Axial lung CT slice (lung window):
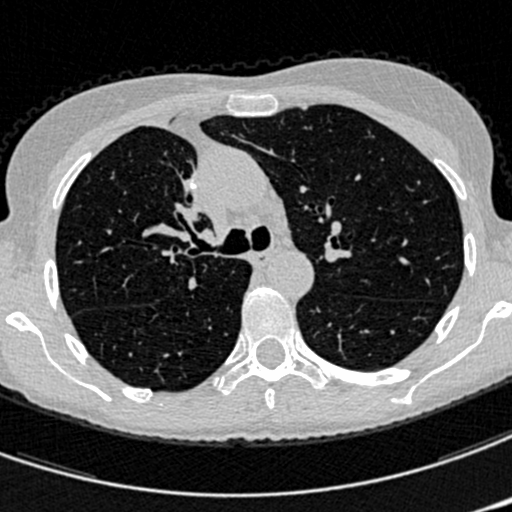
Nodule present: no